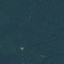
Land use / land cover: Forest